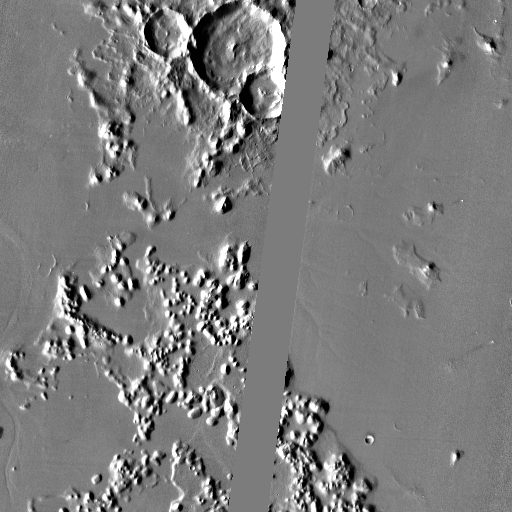
Crater classes present: Background, Other, Layered, Buried